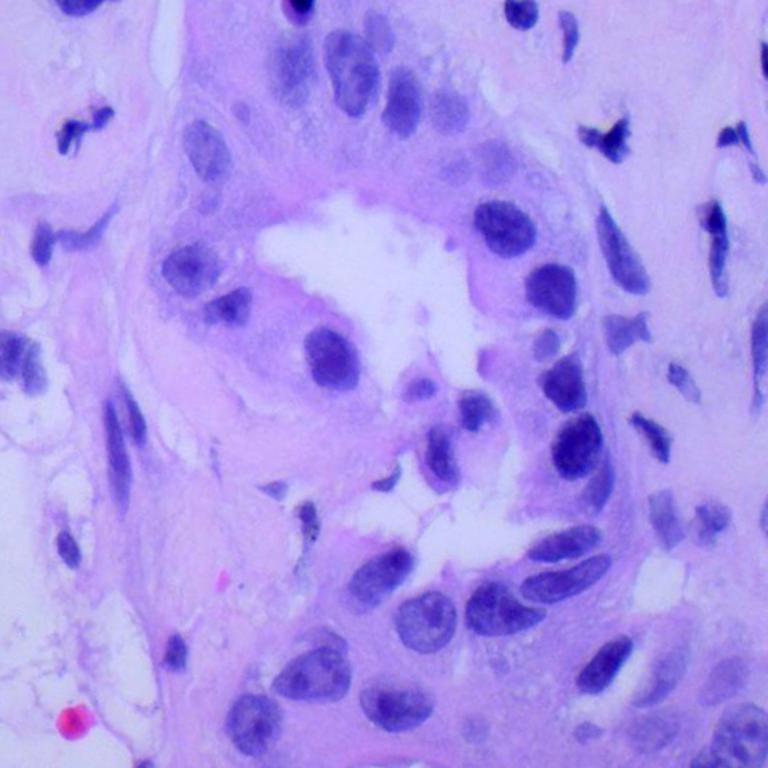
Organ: lung
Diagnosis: adenocarcinomas